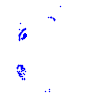
Particle: kaon